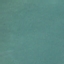
Land use / land cover class: SeaLake